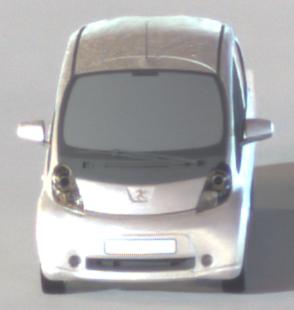
Make: Peugeot
Model: iOn
Detailed model: iOn
Model produced from: 2010/12
Model produced until: 2013/02
Doors: 5
Color: white
Road condition: dry road
Daytime: night
Contrast: high contrast